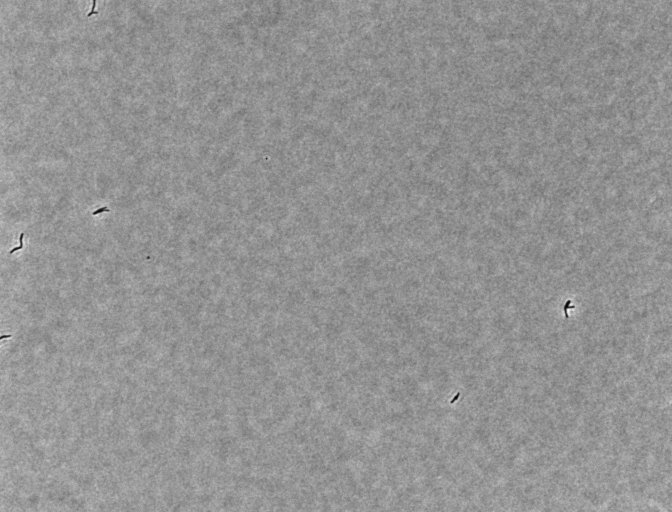
Phase contrast microscopy, 20x objective, 3 h incubation